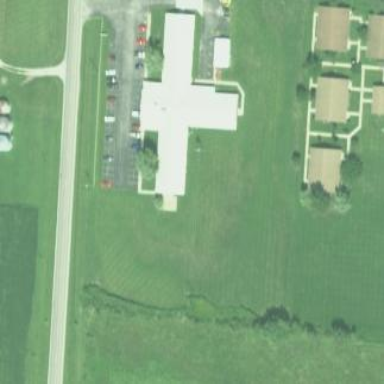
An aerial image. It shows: Nursing home building.